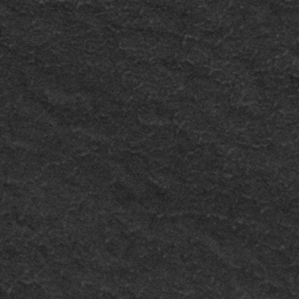
Label: frost